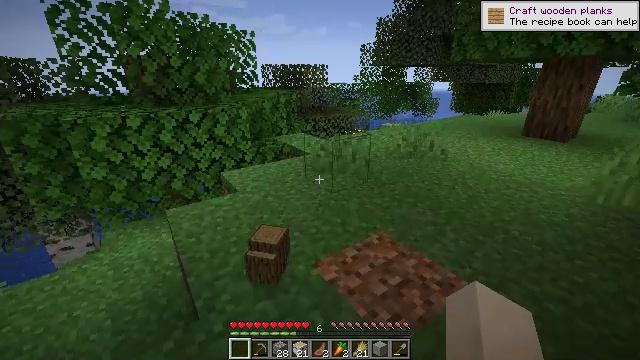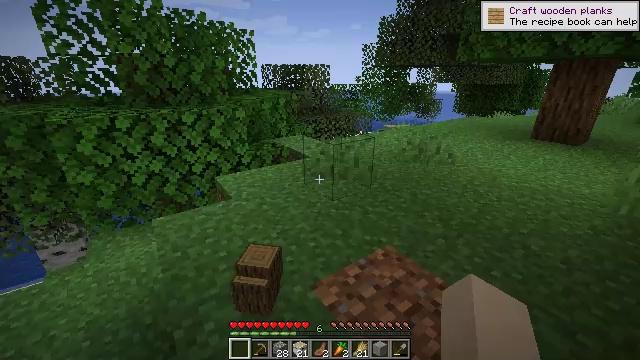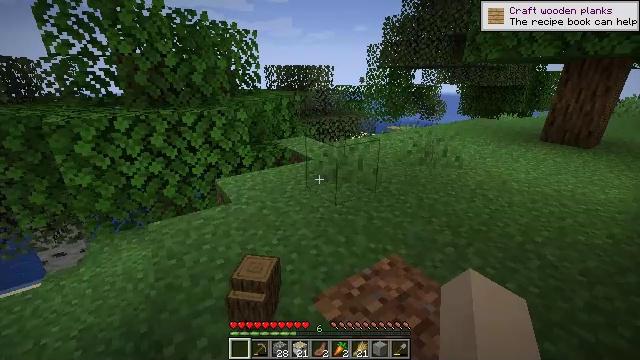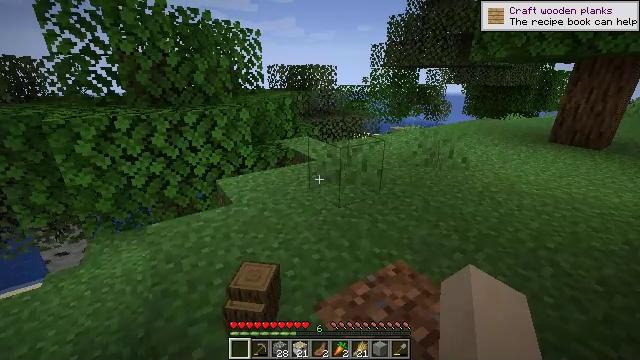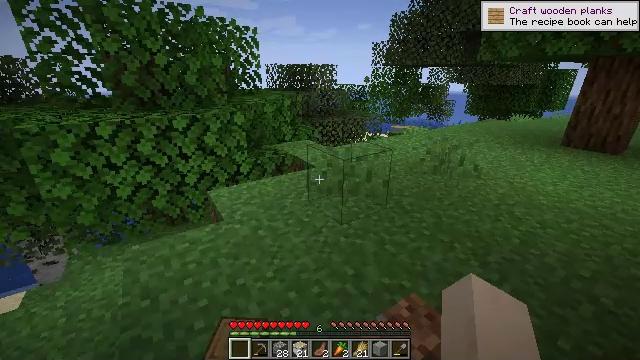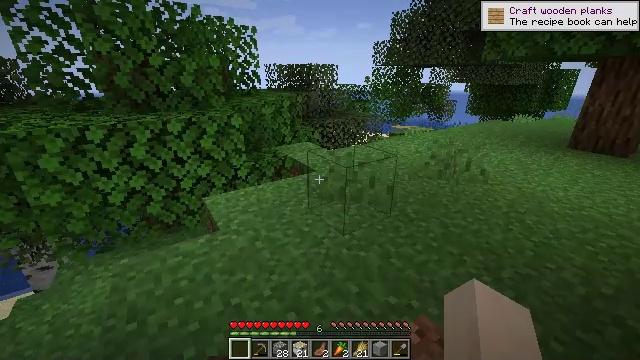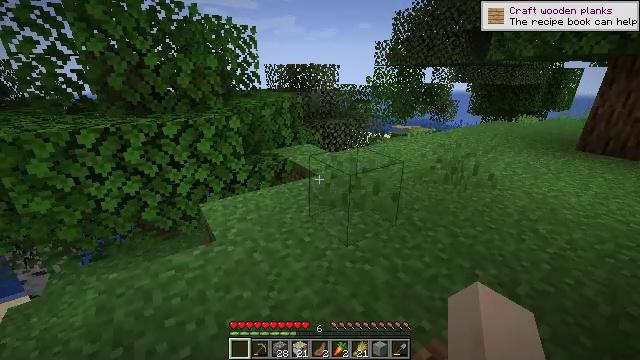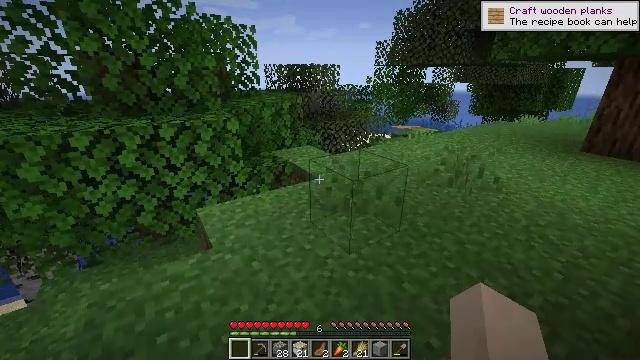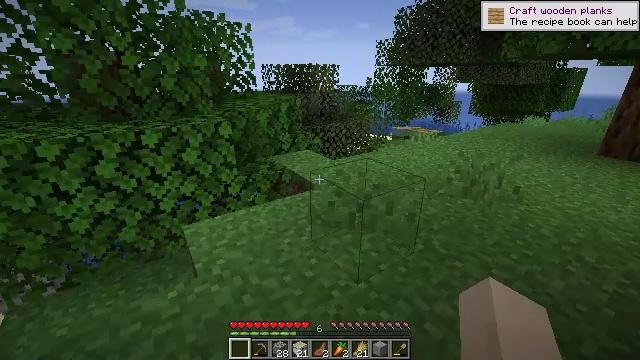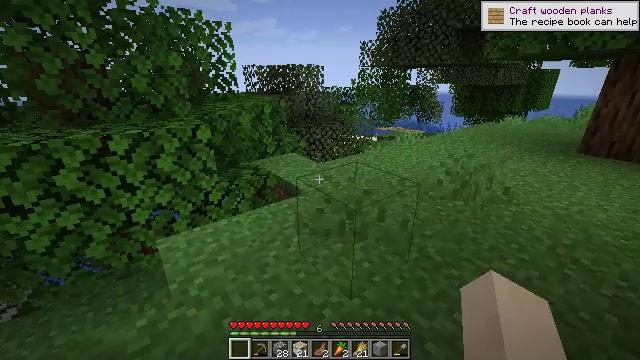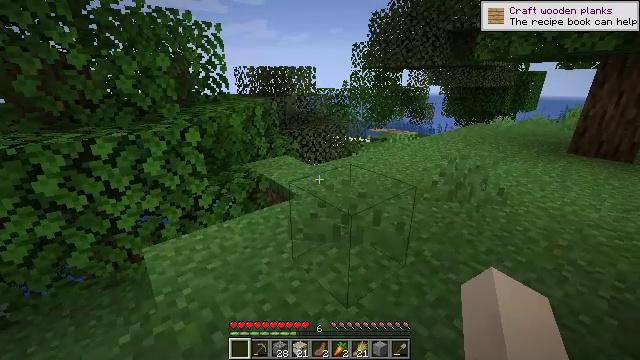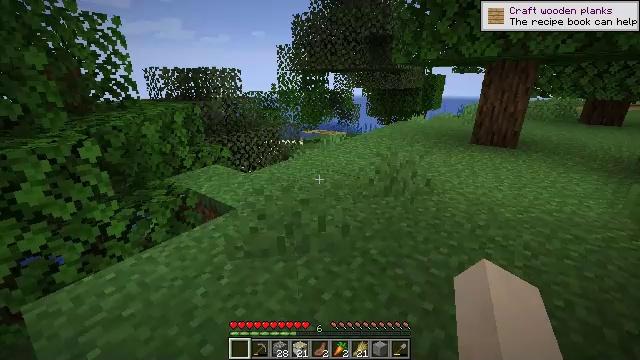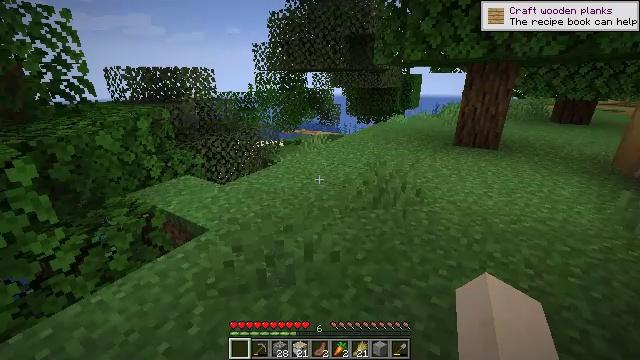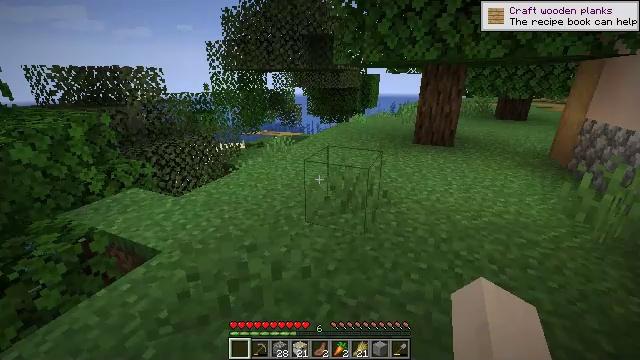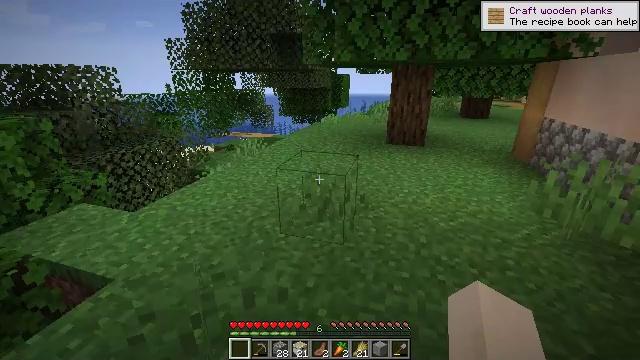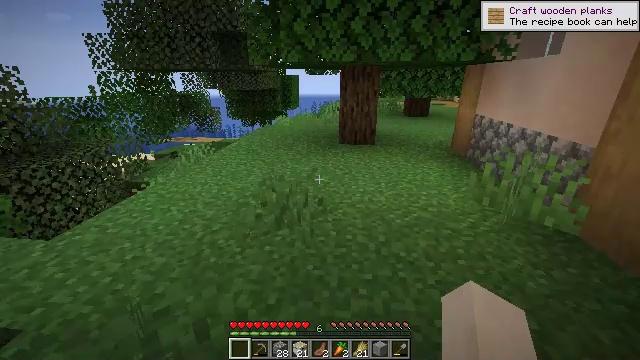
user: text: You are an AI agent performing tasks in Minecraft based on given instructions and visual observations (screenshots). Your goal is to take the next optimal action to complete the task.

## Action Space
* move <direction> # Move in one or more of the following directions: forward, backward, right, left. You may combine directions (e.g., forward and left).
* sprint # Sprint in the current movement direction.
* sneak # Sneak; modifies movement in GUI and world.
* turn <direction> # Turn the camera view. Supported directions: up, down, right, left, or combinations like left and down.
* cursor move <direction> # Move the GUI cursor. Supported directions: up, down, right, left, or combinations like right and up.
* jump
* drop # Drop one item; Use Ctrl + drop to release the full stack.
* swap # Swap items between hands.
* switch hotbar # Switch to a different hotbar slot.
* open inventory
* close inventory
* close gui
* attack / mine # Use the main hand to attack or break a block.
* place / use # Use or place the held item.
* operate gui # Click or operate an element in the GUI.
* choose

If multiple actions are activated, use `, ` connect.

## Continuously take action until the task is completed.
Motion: motion action
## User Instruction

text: Pick up the oxeye daisy.
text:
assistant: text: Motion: move forward
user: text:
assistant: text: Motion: move forward
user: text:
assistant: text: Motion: move forward
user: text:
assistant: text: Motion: move forward
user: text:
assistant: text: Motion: move forward
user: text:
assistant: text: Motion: move forward
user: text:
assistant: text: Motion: move forward
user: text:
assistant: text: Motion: move forward
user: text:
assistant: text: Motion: move forward, turn right
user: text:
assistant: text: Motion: move forward, turn right
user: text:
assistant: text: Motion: move forward, turn right
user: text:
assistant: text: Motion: move forward, turn right
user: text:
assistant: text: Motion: move forward, turn right
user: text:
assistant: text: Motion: move forward, turn right
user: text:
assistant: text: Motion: move forward, turn right
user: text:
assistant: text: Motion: move forward, turn right
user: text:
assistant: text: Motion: move forward, turn right
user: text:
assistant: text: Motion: move forward, turn right
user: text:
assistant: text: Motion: move forward
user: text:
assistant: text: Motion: move forward, turn right and up
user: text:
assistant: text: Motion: move forward
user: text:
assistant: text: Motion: move forward
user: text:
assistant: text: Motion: move forward
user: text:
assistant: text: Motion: move forward
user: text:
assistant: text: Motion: move forward
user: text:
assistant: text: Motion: move forward, turn left
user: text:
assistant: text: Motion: move forward
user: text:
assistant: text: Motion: move forward
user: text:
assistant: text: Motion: move forward
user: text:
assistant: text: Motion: move forward